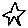
Label: star